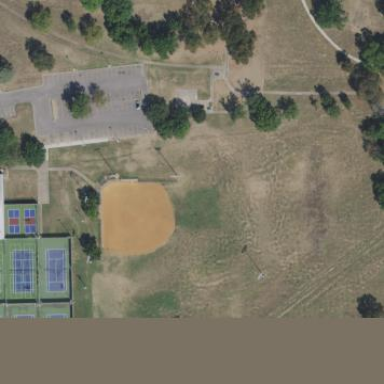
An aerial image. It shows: Baseball pitch for leisure land.